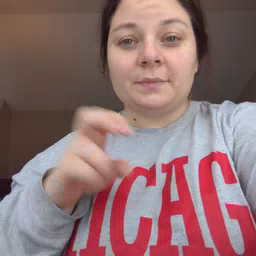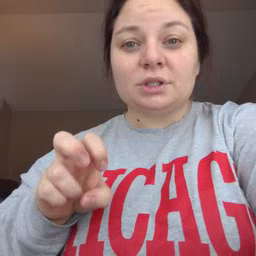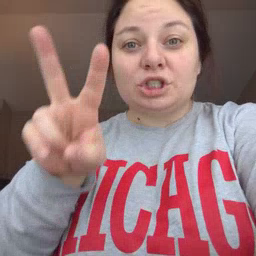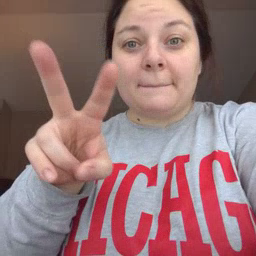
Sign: jump